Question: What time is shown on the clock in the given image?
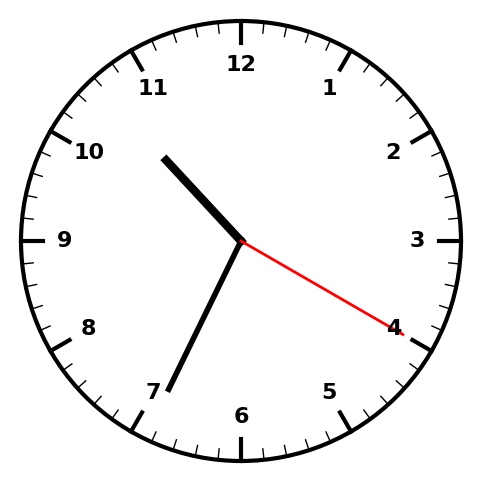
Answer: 10:34:20